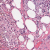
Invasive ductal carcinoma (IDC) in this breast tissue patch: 0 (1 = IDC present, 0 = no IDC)